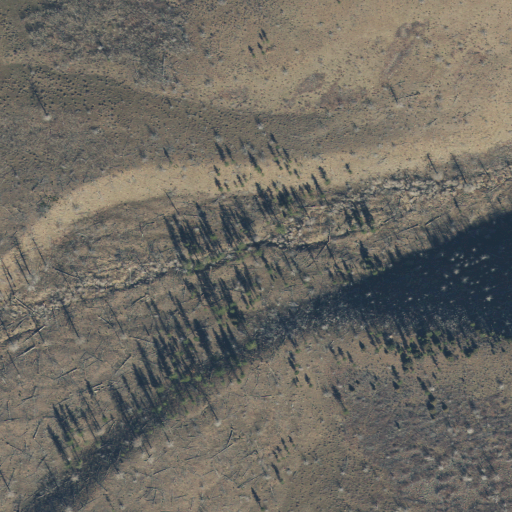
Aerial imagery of valley in Utah named Dark Canyon containing shrub, deciduous forest, and evergreen forest